Question: I have multiple ajax calls on the page. Lets call them A, B, C for the sake of brevity. "A" takes too long like 2 mins to get the data from server (I am ok with 2 mins). Whereas, "B" & "C" response-time is in milliseconds.
For some reason the AJAX calls are getting queued up after "A". Even though the IE 9 can have 6 concurrent request connections simultanousuly for the same domain. You can see the concurrent connections in my screenshot below.
"A" takes 2 mins then "B" & "C" get into pending state until "A" is complete.
I found "ajax_threads.js" <URL> but I don't know if this would help. The way I understood "ajax_threads.js" is that it just provides multiple connections, that feature is there in modren browsers already. IE 7 used to have 2 connecitons.

Here is Javascript:
'''
$(function () { $.ajax({
type: "POST",
url: "Service1.svc/GetDate",
contentType: "application/json; charset=utf-8",
dataType: "json",
async: true,
success: function (msg) {
// Replace the div's content with the page method's return.
$("#Result1").text(msg.d);
}
});
$.ajax({
type: "POST",
url: "Service1.svc/GetDate2",
contentType: "application/json; charset=utf-8",
dataType: "json",
async: true,
success: function (msg) {
// Replace the div's content with the page method's return.
$("#Result2").text(msg.d);
}
}); });
'''
HTML:
'''
<input type="button" id="Button1" value="1"/><div id="Result1"></div>
<br/><input type="button" id="Button2" value="2"/><div id="Result2"></div>
'''
Server Code: (Ajax enabled WCF)
'''
[ServiceContract(Namespace = "")]
[AspNetCompatibilityRequirements(RequirementsMode =
AspNetCompatibilityRequirementsMode.Allowed)]
public class Service1
{
[OperationContract]
public string GetDate()
{
System.Threading.Thread.Sleep(8000);
return DateTime.Now.ToString();
}
[OperationContract]
public string GetDate2()
{
System.Threading.Thread.Sleep(1000);
return DateTime.Now.ToString();
}
}
'''
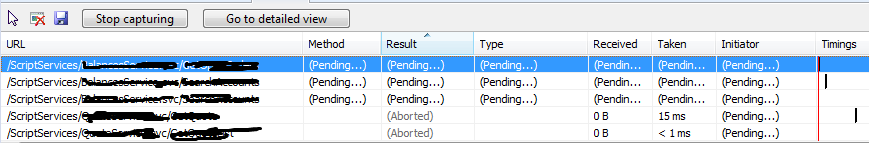
Answer: I bet that you are using ASP.NET Session on your server. That's standard symptoms when you use Sessions. The reason for that is extremely simple and stems from the design of the ASP.NET Session. It is not thread safe. So what ASP.NET does is simply lock the access to it. The consequence of this is that you cannot have parallel requests to be executed from the same Session. They will simply be queued exactly the way you are observing it.
The best way to solve it is to simply get rid of this dreaded ASP.NET Session. Here's what you could put in your web.config to ensure that no developer on your project ever does the mistake of using it:
'''
<system.web>
<sessionState mode="Off" />
...
</system.web>
'''